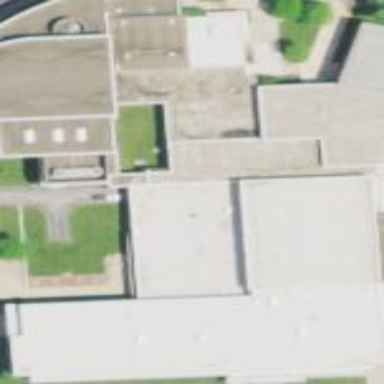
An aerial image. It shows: School building.